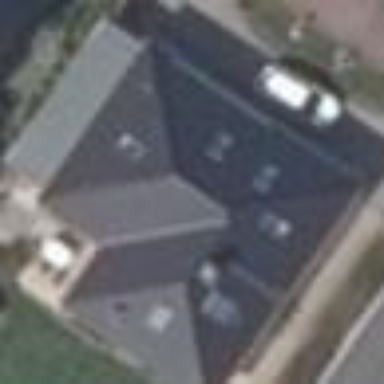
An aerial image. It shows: Simple and straightforward house.